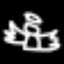
Label: angel